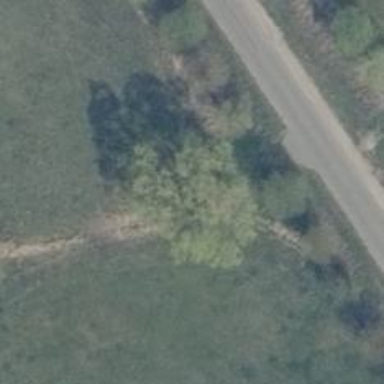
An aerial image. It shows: Beautiful tree in nature.